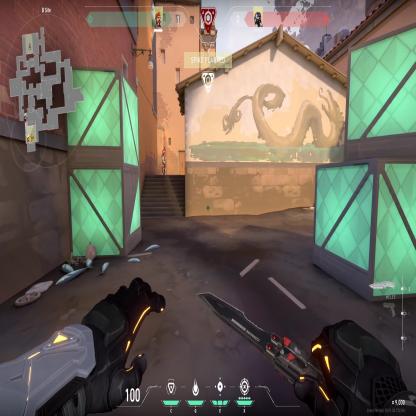
Label: enemy